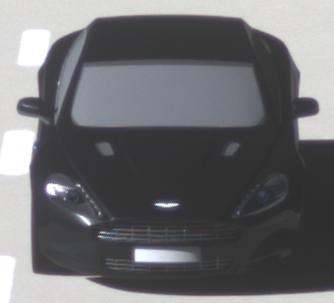
Make: Aston Martin
Model: Rapide
Detailed model: Rapide
Model produced from: 2010/03
Model produced until: 2013/07
Doors: 5
Color: black
Road condition: dry road
Daytime: midday
Contrast: high contrast